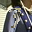
Label: 3